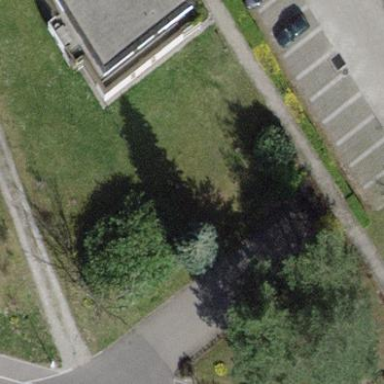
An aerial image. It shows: Parking area.